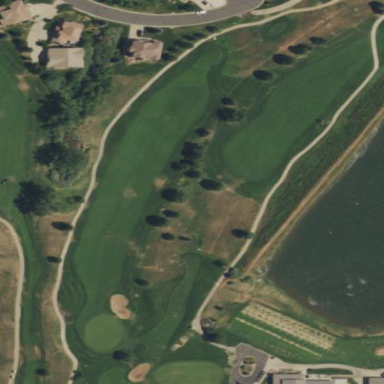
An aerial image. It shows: Well-maintained grassy area designated for golfing. It is mown fairway used for the sport of golf.